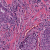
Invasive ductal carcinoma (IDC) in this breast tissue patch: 1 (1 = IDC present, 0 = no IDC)